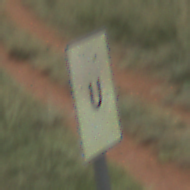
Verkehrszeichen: AnkuendigungOderFortsetzungUmleitungOhnePfeilsymbol
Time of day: Midday
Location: Outdoor (Nature)
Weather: PartlyCloudy
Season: NotSpecified
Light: Natural